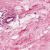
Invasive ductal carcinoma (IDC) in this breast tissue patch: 0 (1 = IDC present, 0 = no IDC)